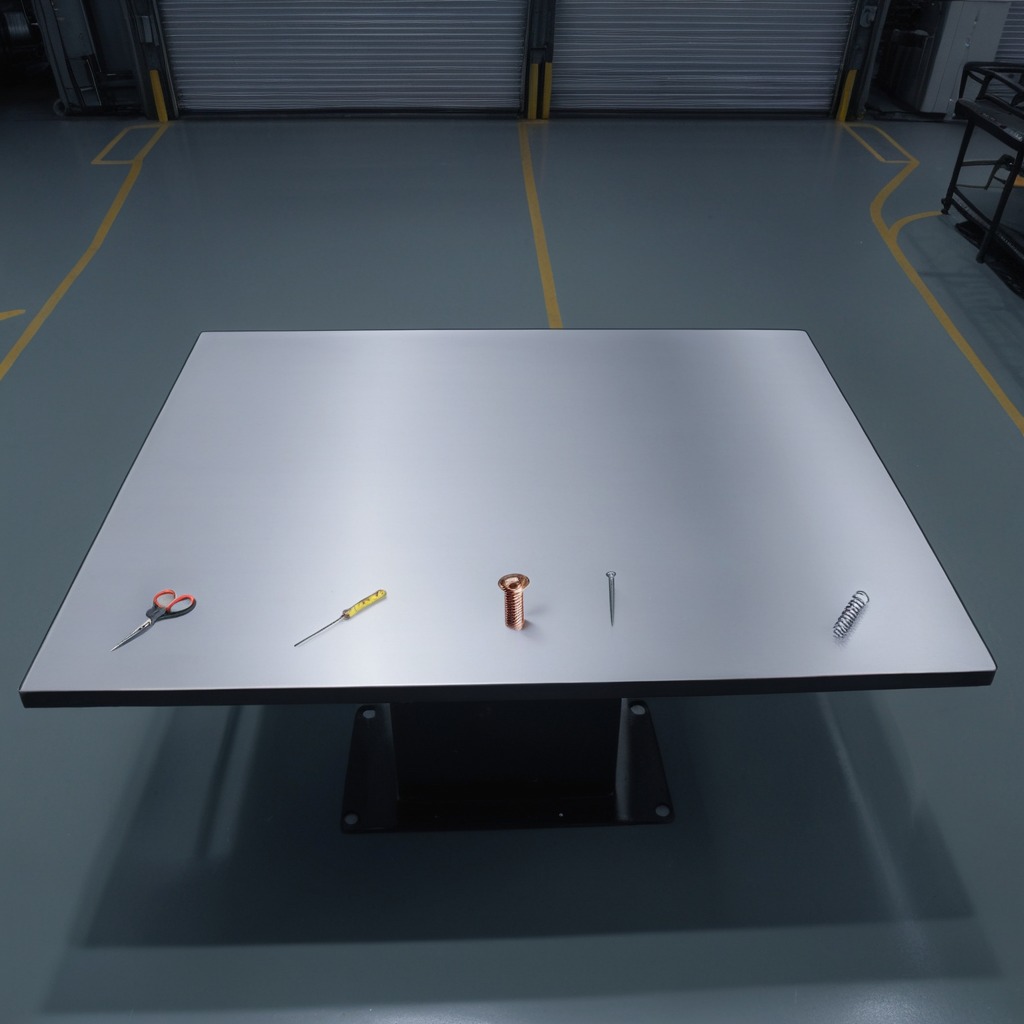
A metal machine screw, an iron nail, a coiled metal spring, a screwdriver, and a pair of scissors are lying on the clean empty table in the evening.